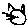
Label: cat